Question: I included login.php and loggedin.php files in index.php.
both login.php and index.php has no session_start(); and only loggedin.php has session_start(); in it.
but still I am getting the following errors when I open index.php:
'''
Warning: session_start() [function.session-start]: Cannot send session cookie - headers already sent by (output started at /home/content/98/<PHONE>/html/symp13/index.php:110) in /home/content/98/<PHONE>/html/symp13/loggedin.php on line 2
Warning: session_start() [function.session-start]: Cannot send session cache limiter - headers already sent (output started at /home/content/98/<PHONE>/html/symp13/index.php:110) in /home/content/98/<PHONE>/html/symp13/loggedin.php on line 2
'''
The loggedin.php is as follows:
'''
<?php
session_start();
if (isset($_SESSION['username'])) {
echo 'you are logged in as'.' '.$_SESSION["username"];
echo '<form action="upload.php" method="post" enctype="multipart/form-data" name="upload">'.'<input type="file" name="file" /><input type="submit" name="submit" />'.'</form>'; }
else {
echo 'You need to login in with your account for submitting abstract or for applying for tutorials!';
echo 'Click here to'.' '.'<a href="login.php">login</a>';
}
?>
'''
login.php includes a form with action set to login_check.php which includes session_start();. But I dont think that is the problem..because, it cant be run until the form is submitted.
And if I run only loggedin.php in a separate file. it is showing no errors.
I am confused. Please tell me how to solve this and also the cause.

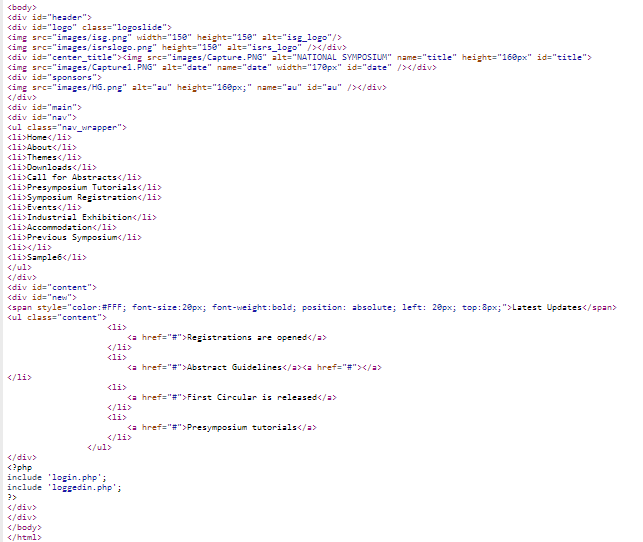
Answer: As <URL> says:
> To use cookie-based sessions, session_start() must be called before
outputing anything to the browser.
This means that there must be before the call to 'session_start()', even whitespace. So, your index.php file must look something like this:
'''
<?php
include 'loggedin.php'; //containing session start
include 'login.php';
echo 'other output';
?>
more output here
'''